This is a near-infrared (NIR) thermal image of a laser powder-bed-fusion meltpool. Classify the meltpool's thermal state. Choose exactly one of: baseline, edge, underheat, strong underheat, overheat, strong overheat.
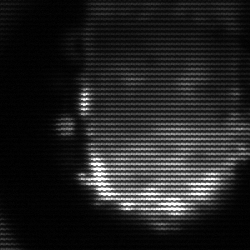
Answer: baseline